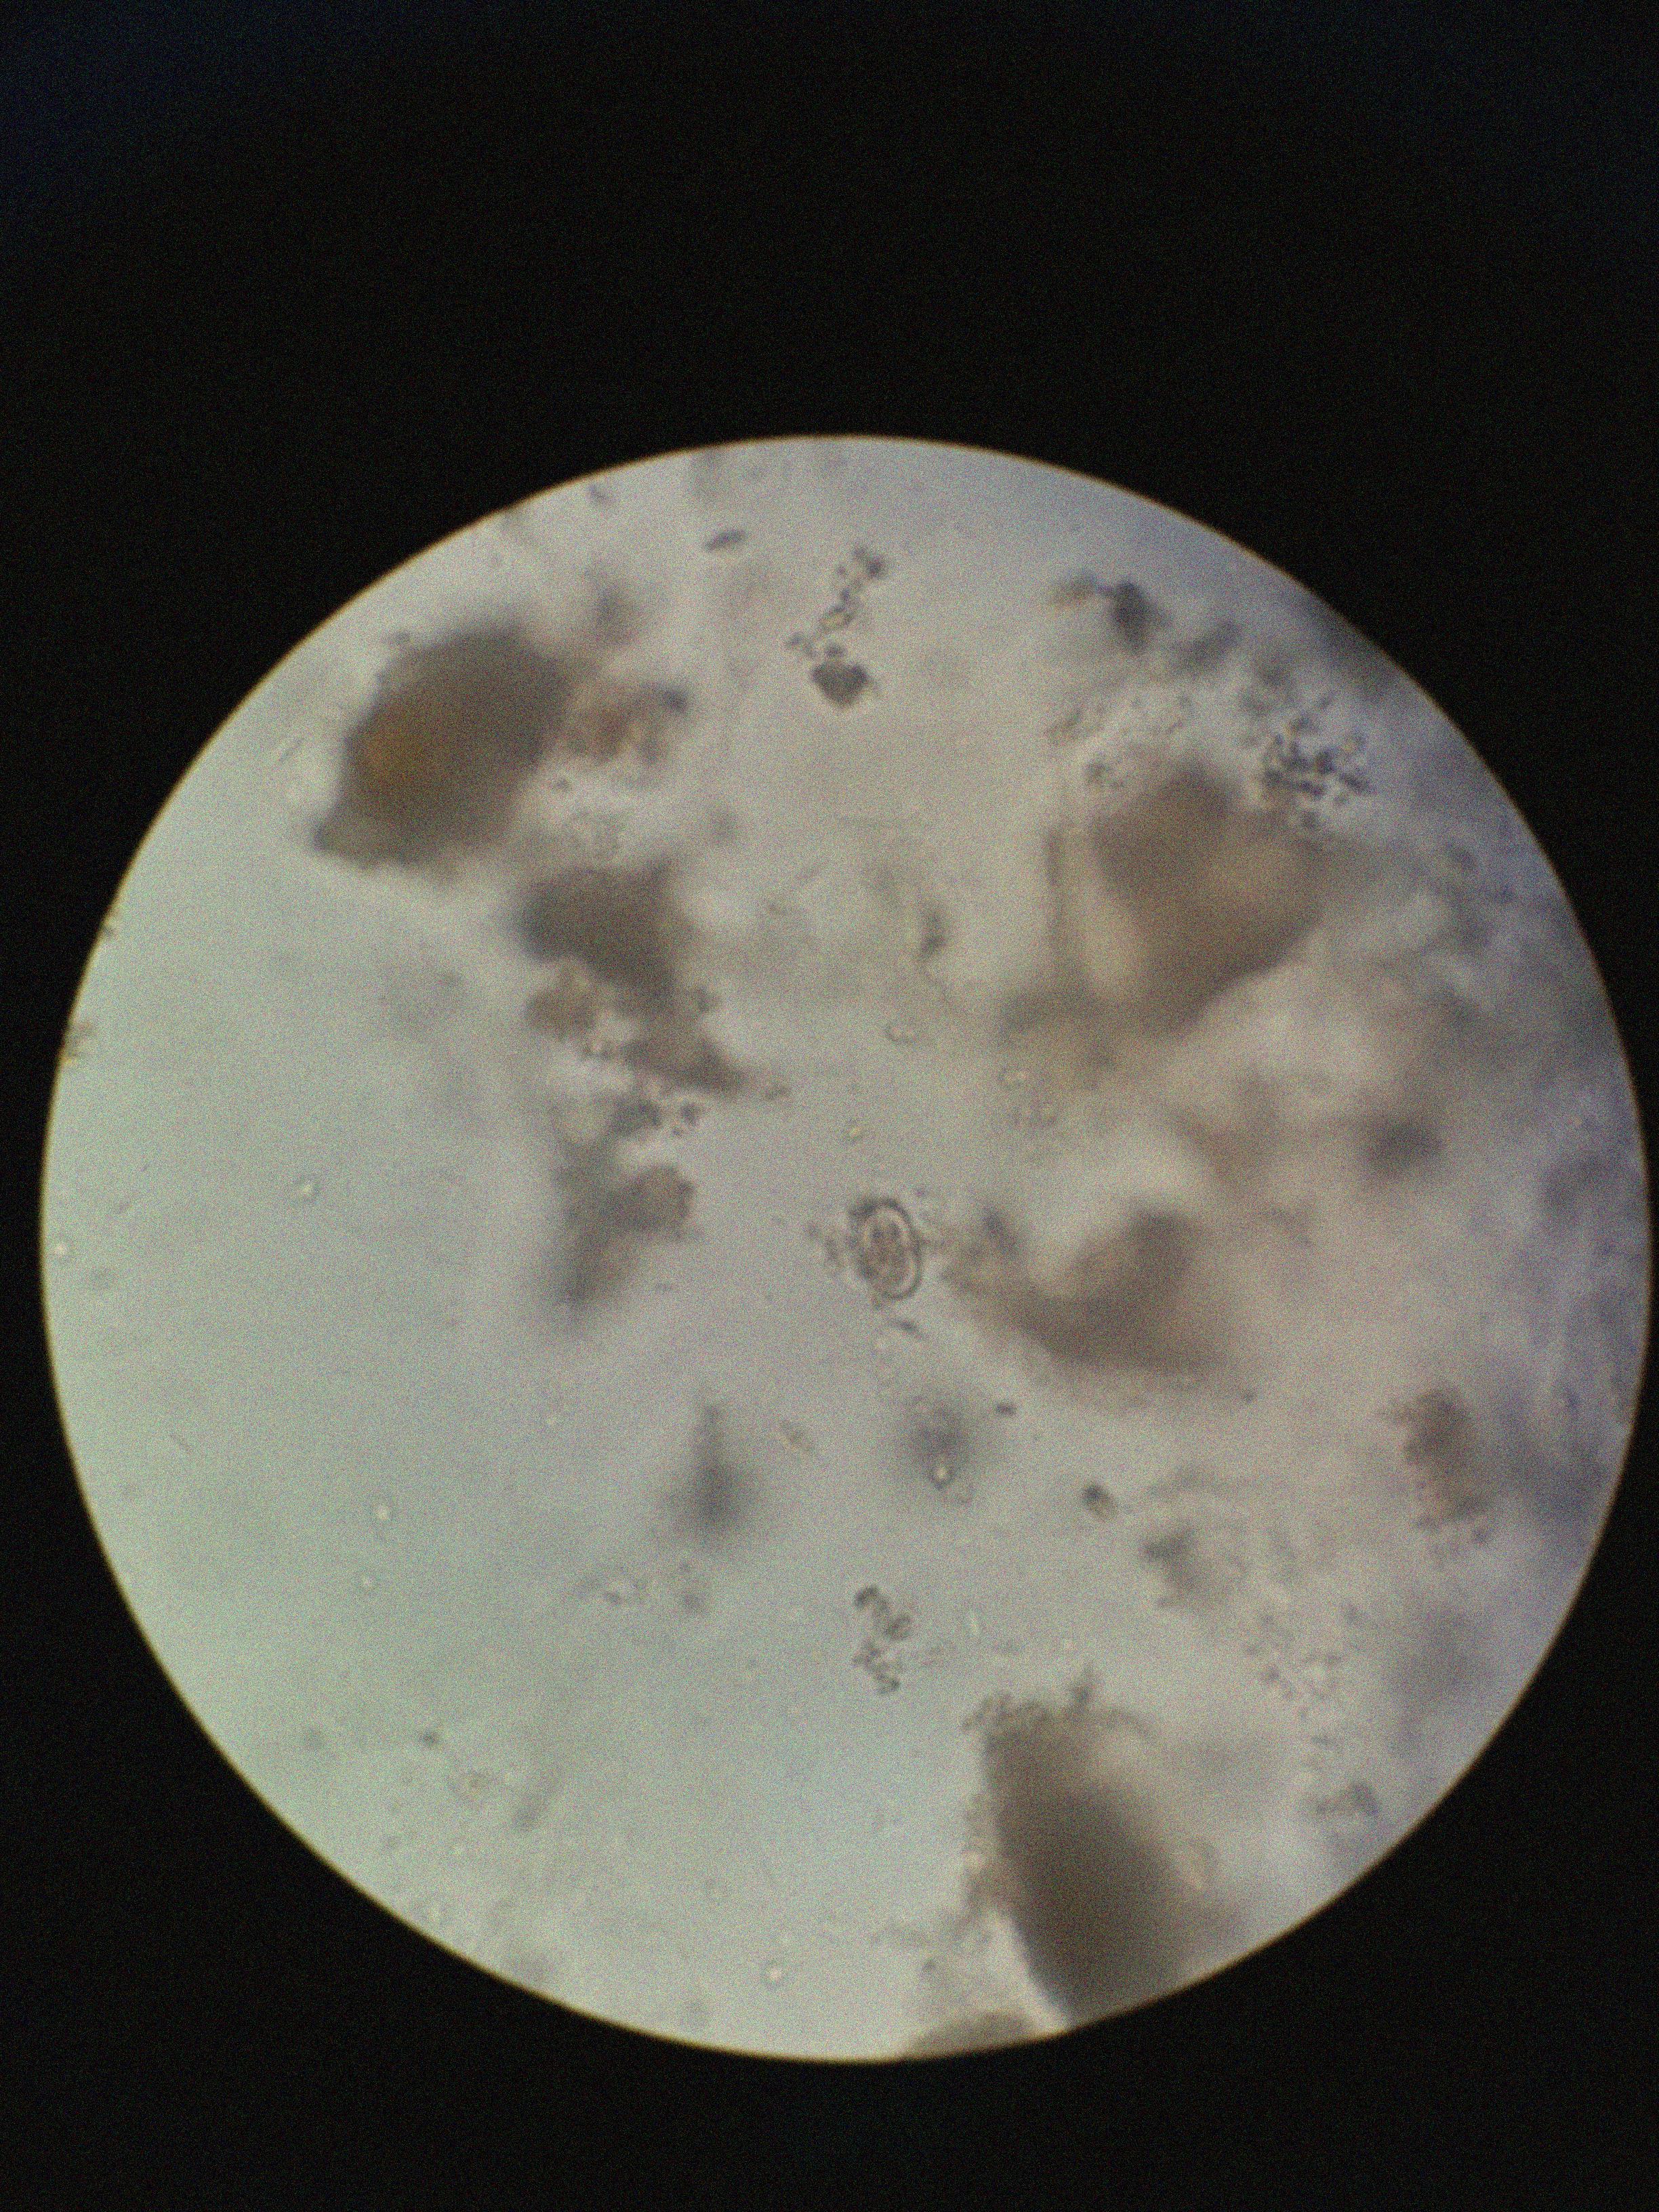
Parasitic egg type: Capillaria philippinensis